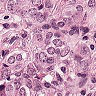
Metastatic tissue present: yes